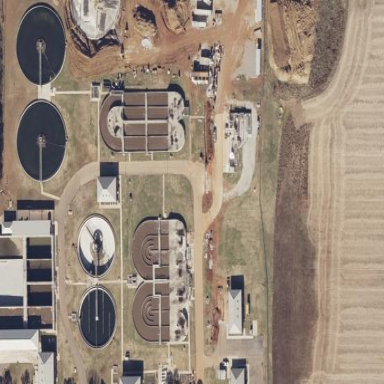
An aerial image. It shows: View of wastewater plant.